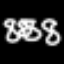
Label: hourglass